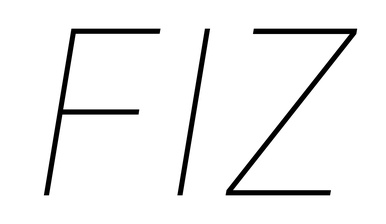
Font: Inter-Italic_Thin_Italic